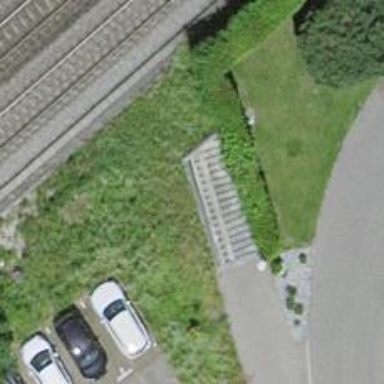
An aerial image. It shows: Tunnel footway.